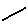
Label: line